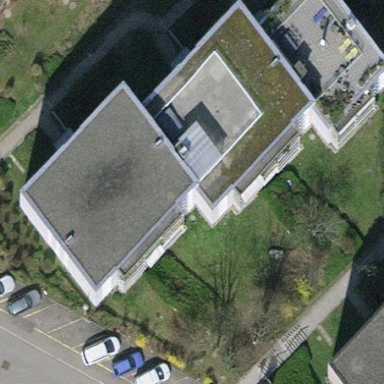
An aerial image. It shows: Residential building.